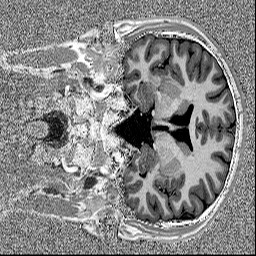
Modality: MP2RAGE
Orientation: coronal
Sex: male